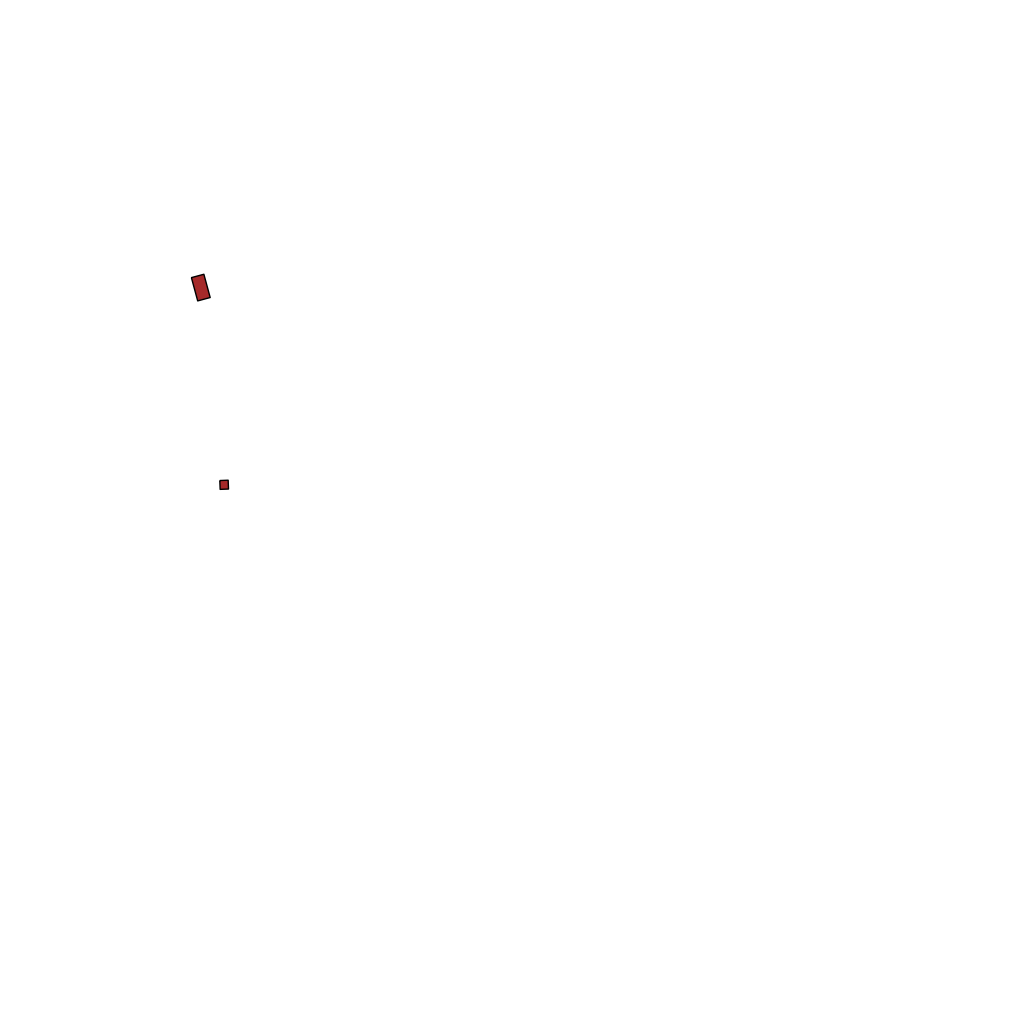
Tags: overhead vector_map, agriculture, recreation, density_5, Facility, 1.0 km²